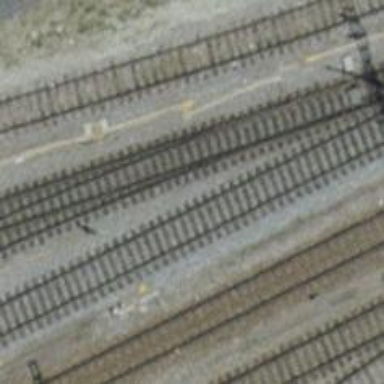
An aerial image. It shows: Railway switch.